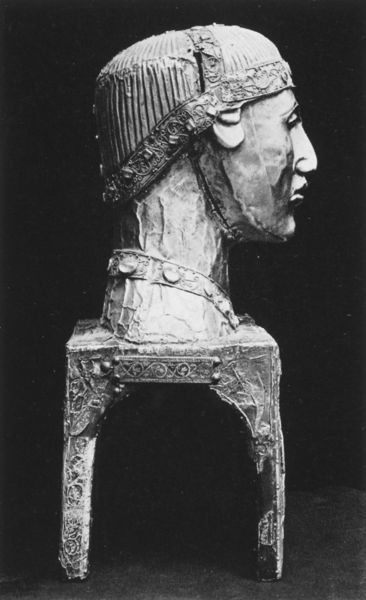
Titel: Büstenreliquiar des Hl. Candidus
Institution: St. Maurice, Schatz der Stiftskirche St-Maurice
Schlagwörter: kopf, mann, weiß, haar, mund, ohr, profil, schmuck, schwarz, haube, ornament, augen, kragen, sockel, steine, hals, auge, edelsteine, kinn, skulptur, kette, leer, hocker, büste, dekor, metall, nagel, nieten, foto, helm, krieger, edelstein, fotographie, email, reliquie, fach, hohlraum, hohl, reliquiar, niete, nut, kopfreliquiar, schlechte aufnahme, edelsten